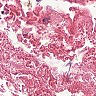
Metastatic tissue present: no